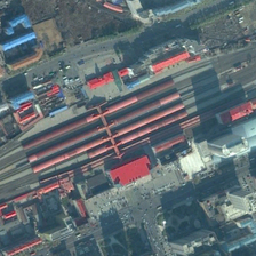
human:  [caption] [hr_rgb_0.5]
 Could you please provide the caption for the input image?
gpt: The train is running on several red roads.

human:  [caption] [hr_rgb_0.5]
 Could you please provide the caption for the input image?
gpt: The train runs on many red roads.

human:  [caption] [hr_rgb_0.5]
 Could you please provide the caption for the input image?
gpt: The train runs on many red roads.

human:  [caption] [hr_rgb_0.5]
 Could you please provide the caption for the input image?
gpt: Trains run on many red roads.

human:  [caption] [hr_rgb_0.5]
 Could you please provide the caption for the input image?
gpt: The train runs on many red roads.